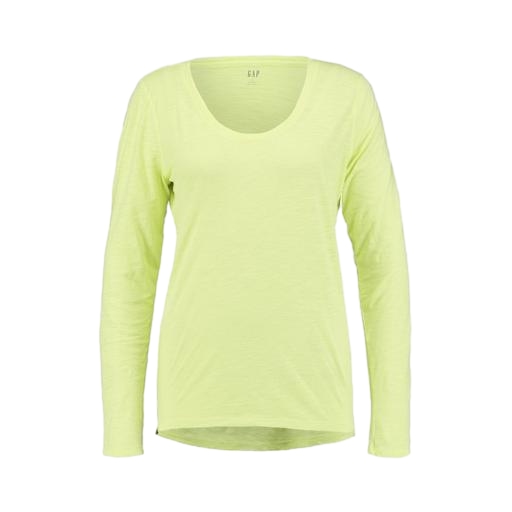
yellow iconic women's long-sleeved t-shirt, green women's infinity long-sleeve top, green long-sleeve round-neck tee, white background